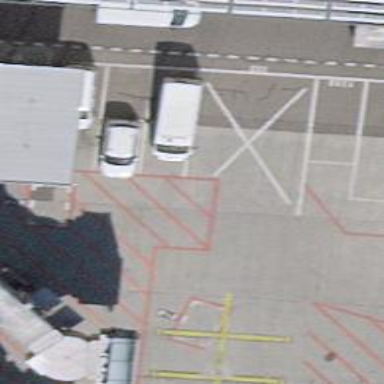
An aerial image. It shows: Airport parking position.